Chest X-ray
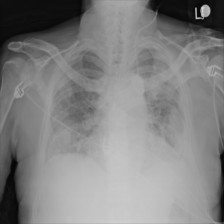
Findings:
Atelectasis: negative
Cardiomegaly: negative
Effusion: positive
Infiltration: negative
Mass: negative
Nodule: negative
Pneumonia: negative
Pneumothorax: negative
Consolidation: negative
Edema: negative
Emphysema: negative
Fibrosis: negative
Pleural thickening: negative
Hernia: negative